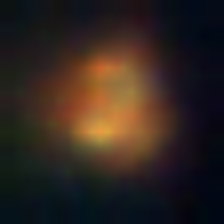
Taxon: NanoPlankton
Group: Other